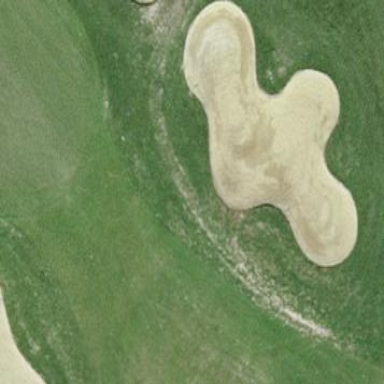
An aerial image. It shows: Golf bunker filled with sandy terrain.